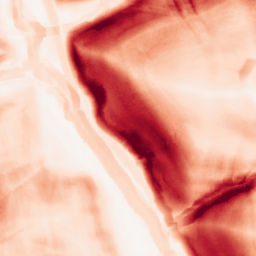
Category: morphological
Decomposition family: morphological_square
Decomposition parameters: operation: gradient
size: 10
Upsampling method: sinc_blackman
Upsampling parameters: scale: 2
kernel_size: 16
Upsampling scale: 2